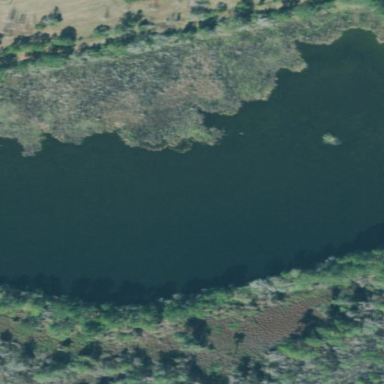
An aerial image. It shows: Serene lake surrounded by nature.